Question: Hi this is really bugging me I can't find that View so I can either delete it or use it. I can't find it in plugin.xml nor extensions. To know what exactly I'm talking about it's simple : when you create new Hello world project in RCP it's there when you create new view it's still there.

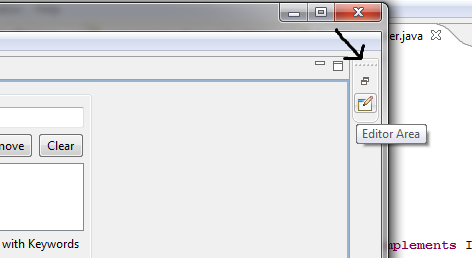
Answer: Found it !!,
In Perspective.java
insert this line:
'''
public void createInitialLayout(IPageLayout layout) {
layout.setEditorAreaVisible(false); //line
}
'''